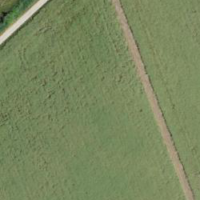
EUNIS habitat code: 52
Species observed at this site:
Prunus padus